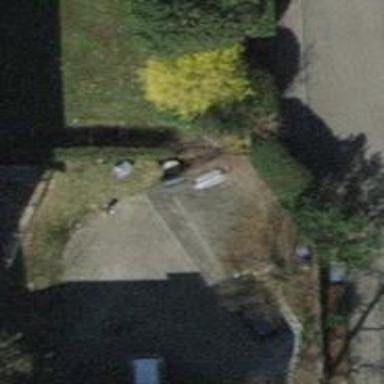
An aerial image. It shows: Residential garden.